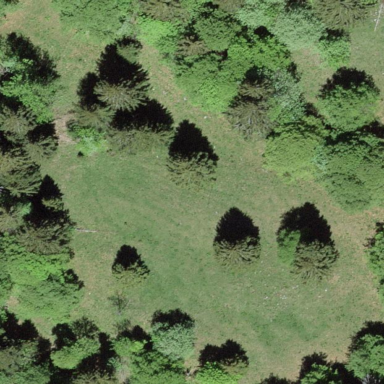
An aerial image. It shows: Beautiful meadow.